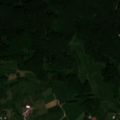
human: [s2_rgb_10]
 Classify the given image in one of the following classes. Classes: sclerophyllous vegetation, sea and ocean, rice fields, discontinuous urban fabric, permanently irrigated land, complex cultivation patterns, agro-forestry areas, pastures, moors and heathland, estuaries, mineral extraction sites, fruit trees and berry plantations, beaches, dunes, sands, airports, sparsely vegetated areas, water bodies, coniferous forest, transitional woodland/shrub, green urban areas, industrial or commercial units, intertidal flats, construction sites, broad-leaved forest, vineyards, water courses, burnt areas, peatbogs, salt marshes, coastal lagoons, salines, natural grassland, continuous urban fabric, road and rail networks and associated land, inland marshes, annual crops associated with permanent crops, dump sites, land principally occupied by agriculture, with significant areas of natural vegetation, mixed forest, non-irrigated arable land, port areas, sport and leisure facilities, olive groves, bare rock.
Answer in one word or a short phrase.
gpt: discontinuous urban fabric, complex cultivation patterns, broad-leaved forest